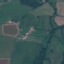
Land use / land cover class: Pasture